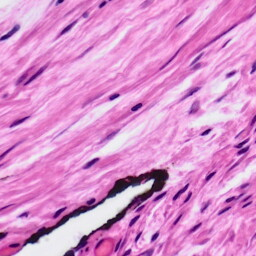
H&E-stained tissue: Ovarian